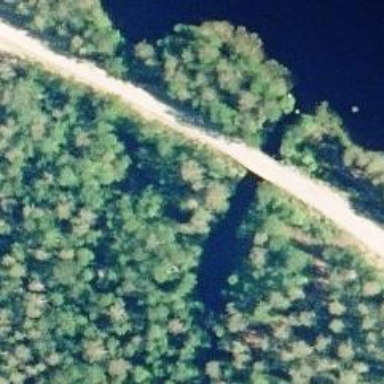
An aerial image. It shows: Unclassified road on bridge.